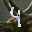
Label: 4